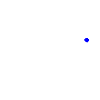
Particle: pion